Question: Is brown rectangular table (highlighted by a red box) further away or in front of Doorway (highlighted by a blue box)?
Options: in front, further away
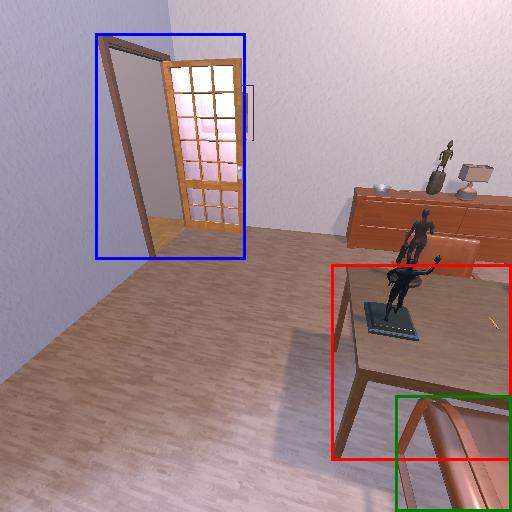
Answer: in front